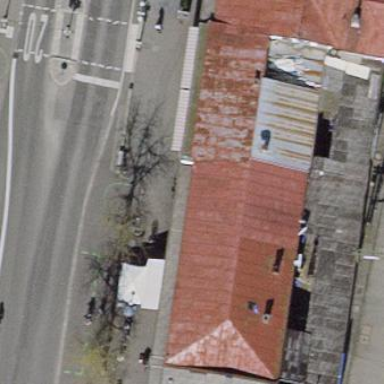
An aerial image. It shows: Retail building.